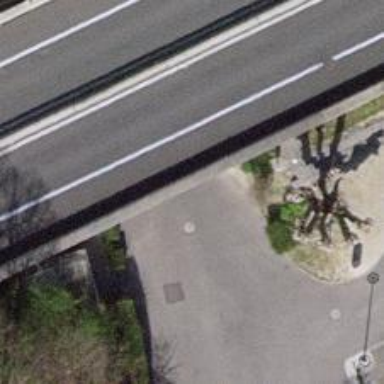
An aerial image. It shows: Asphalt pedestrian road.